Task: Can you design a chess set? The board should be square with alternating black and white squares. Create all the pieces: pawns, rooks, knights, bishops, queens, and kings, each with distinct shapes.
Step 4766:
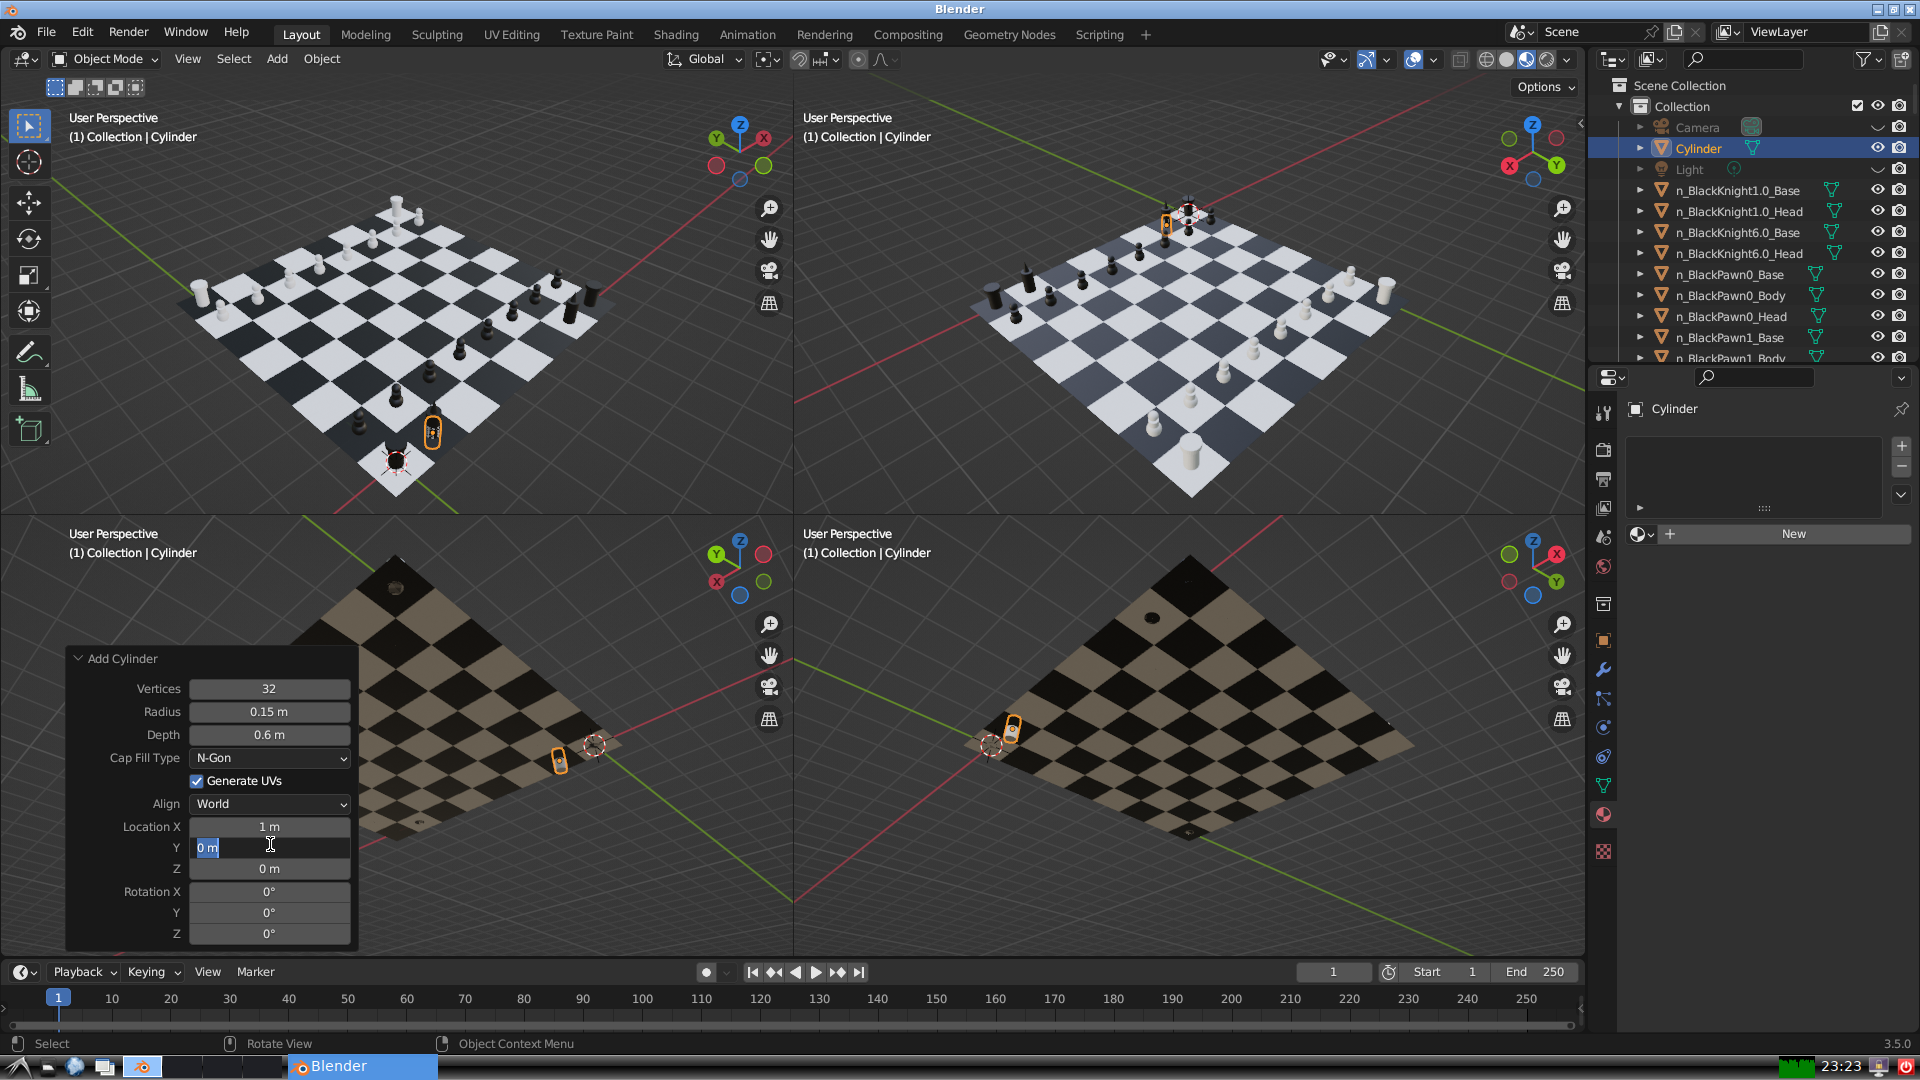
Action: input_text: 7.0